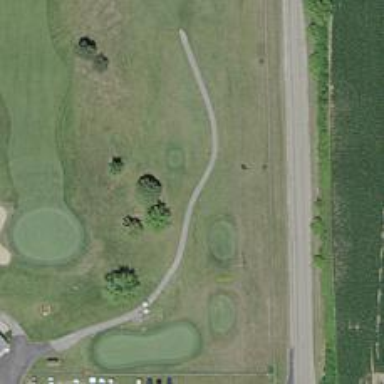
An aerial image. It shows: Service road designated as golf cart path.